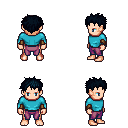
a pixel art fantasy rpg character, male body template, human, light skin, teal long-sleeve shirt, magenta pants, raven bedhead hairstyle, cloth bracers, four views (front, back, left, right), 2x2 character sprite sheet, small pixel art, hard edges, no anti-aliasing